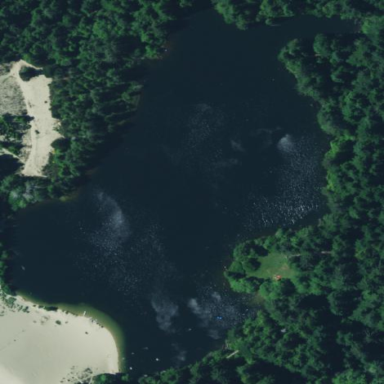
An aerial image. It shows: Serene lake.